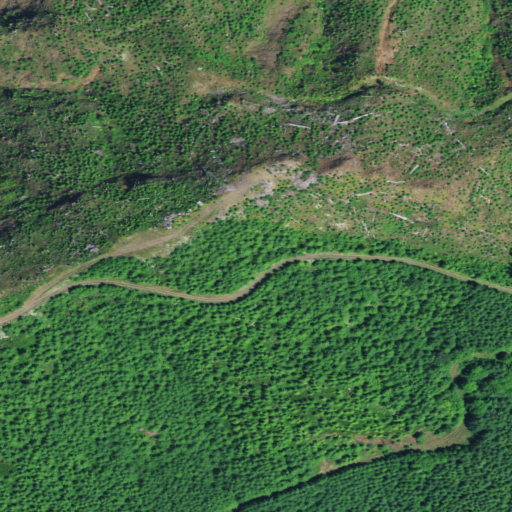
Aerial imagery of mountain in Oregon named Little Euchre Mountain containing shrub, evergreen forest, and open development